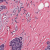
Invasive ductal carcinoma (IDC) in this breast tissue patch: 1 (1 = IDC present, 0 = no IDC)